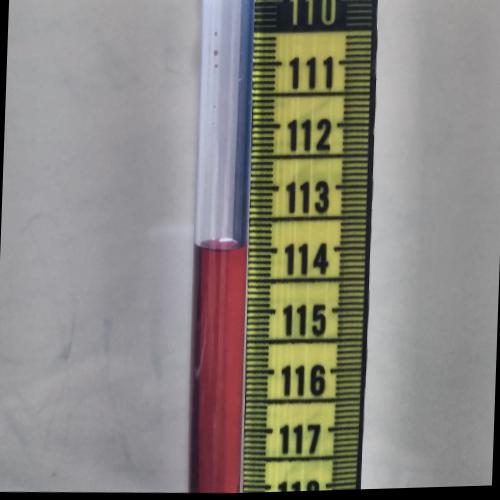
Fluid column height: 114.0 cm